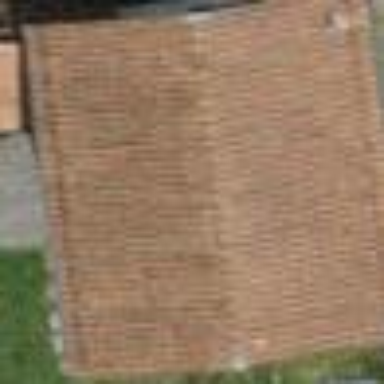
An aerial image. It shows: Building with tile roof.